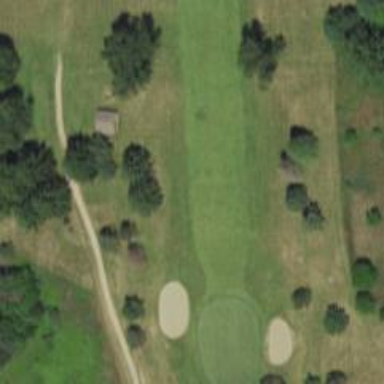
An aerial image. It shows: View of golf hole.